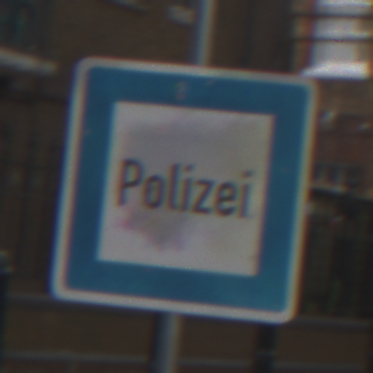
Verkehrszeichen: Polizei
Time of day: MorningAfternoon
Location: Outdoor (Urban)
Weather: Overcast
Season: NotSpecified
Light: Natural